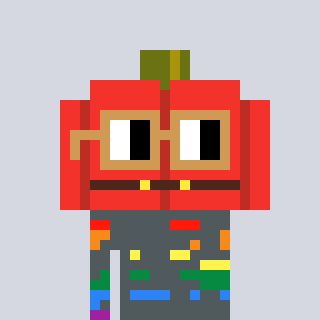
a pixel art character with square brown glasses, a pumpkin-shaped head and a gold-colored body on a cool background